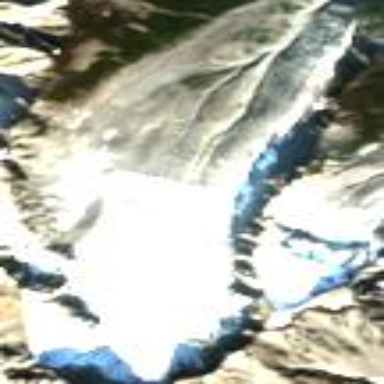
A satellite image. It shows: Majestic glacier in the distance.